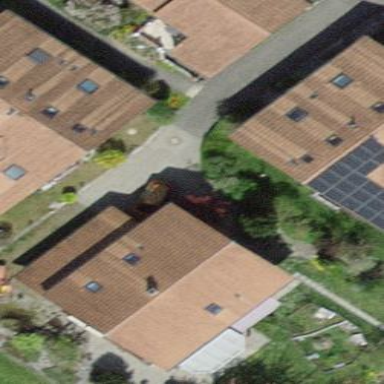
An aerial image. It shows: Residential building.